You are looking at the unprocessed time series of a bearing vibration snapshot. What is the most likely bearing condition (normal, inner_race, outer_race, ball)?
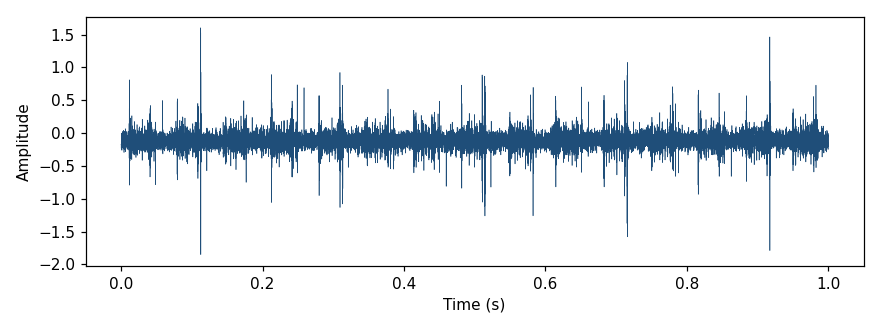
Answer: ball